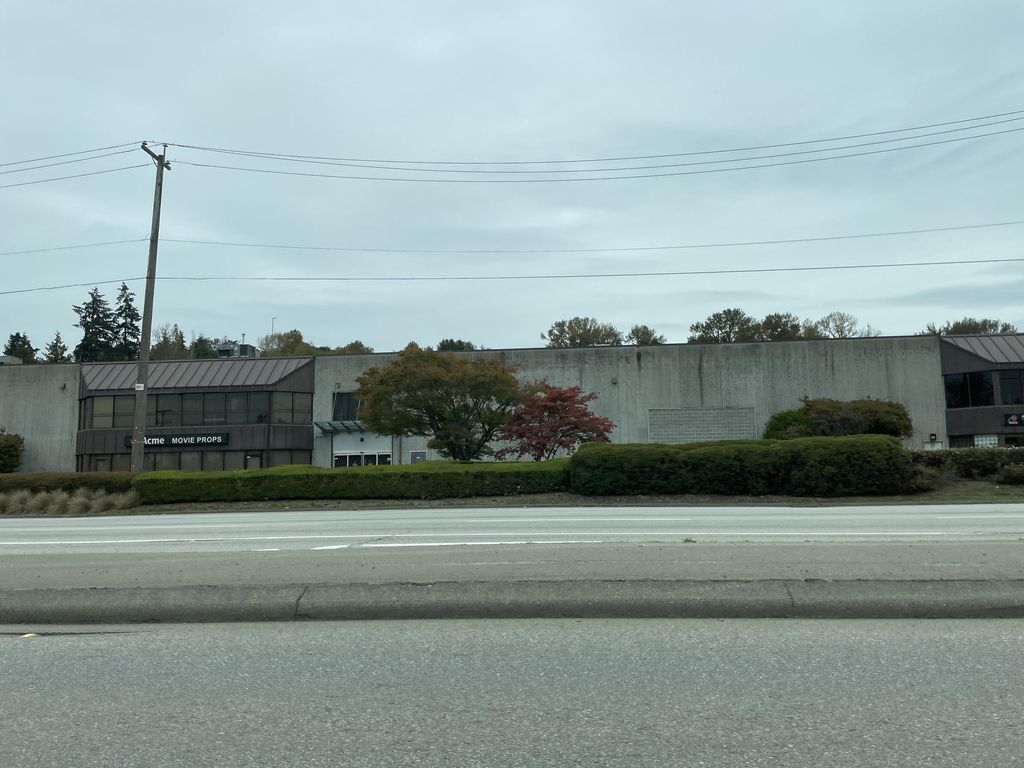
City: vancouver